A time-domain waveform of one vibration snapshot from a rolling-element bearing is shown. Classify the bearing condition as one of: normal, inner_race, outer_race, ball.
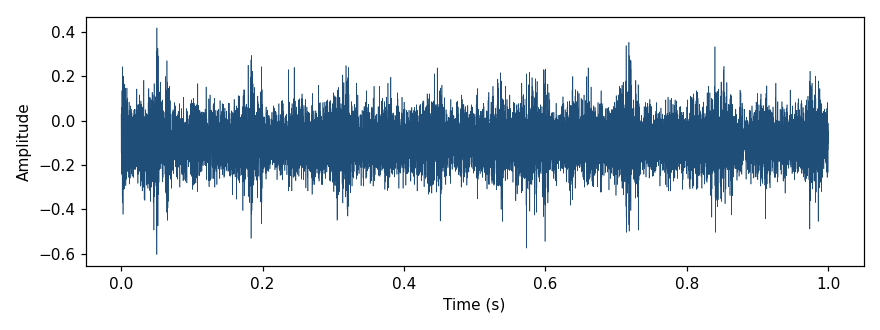
Answer: normal